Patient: sex M, age 69
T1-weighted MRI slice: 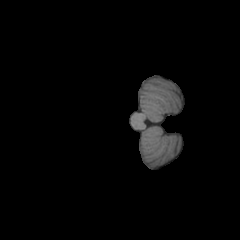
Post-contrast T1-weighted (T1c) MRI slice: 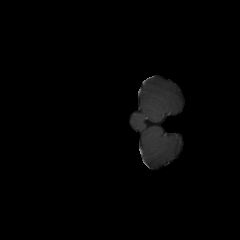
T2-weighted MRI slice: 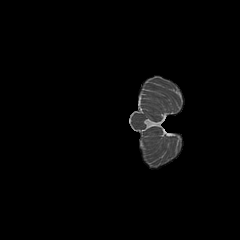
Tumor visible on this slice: no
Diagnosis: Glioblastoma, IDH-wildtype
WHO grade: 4